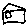
Label: house